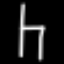
Label: chair